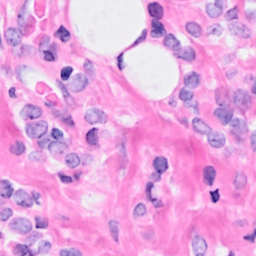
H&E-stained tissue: Breast